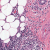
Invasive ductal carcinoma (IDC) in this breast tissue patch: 0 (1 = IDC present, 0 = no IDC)